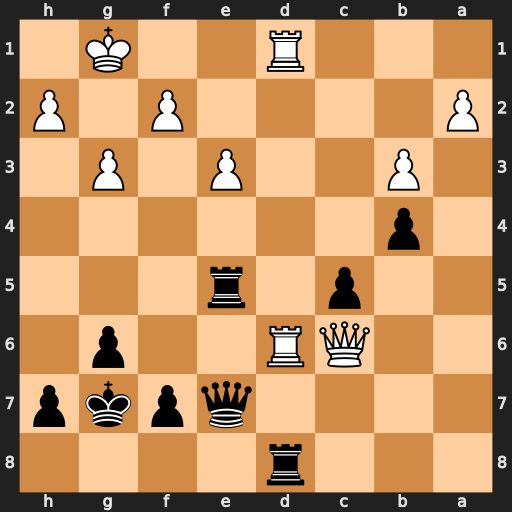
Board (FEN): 3r4/4qpkp/2QR2p1/2p1r3/1p6/1P2P1P1/P4P1P/3R2K1
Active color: b
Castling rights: -
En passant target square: -
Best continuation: Re6 Rxd8 Rxc6